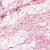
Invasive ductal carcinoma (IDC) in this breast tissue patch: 0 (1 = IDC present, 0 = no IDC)